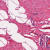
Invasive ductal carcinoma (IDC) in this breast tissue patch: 0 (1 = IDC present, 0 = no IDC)